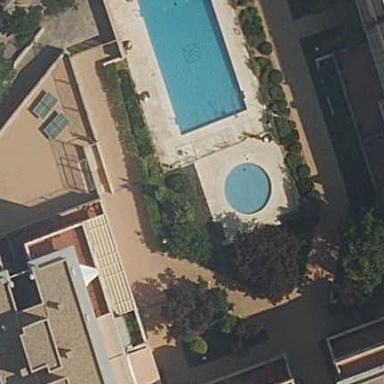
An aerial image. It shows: Swimming pool within leisure land area designed for swimming activities.